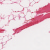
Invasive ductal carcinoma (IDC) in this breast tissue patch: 0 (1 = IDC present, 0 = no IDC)